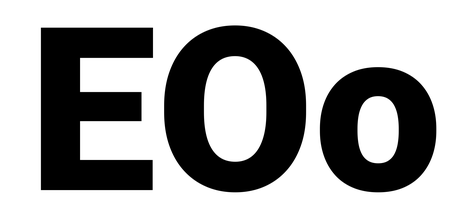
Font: Roboto_Black